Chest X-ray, PA view. Patient: 61 years old, sex M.
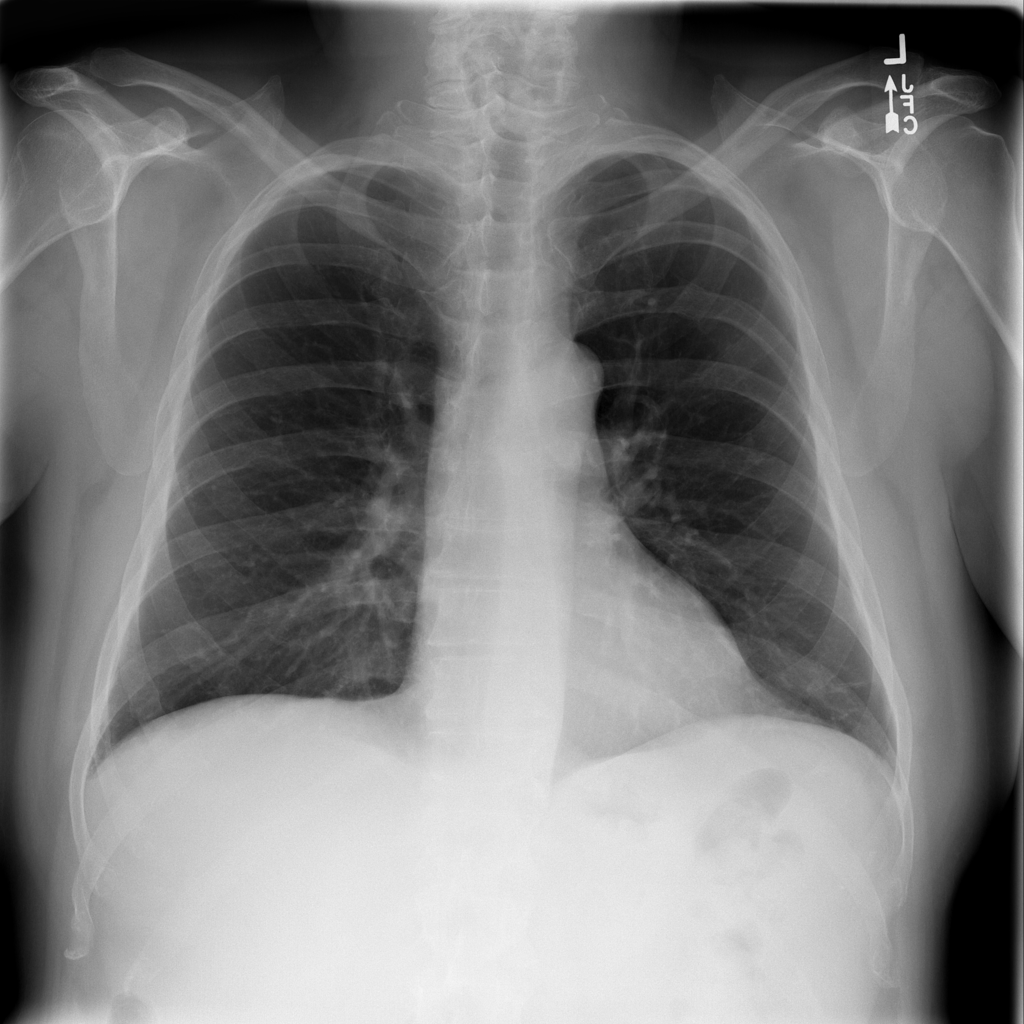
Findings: Atelectasis